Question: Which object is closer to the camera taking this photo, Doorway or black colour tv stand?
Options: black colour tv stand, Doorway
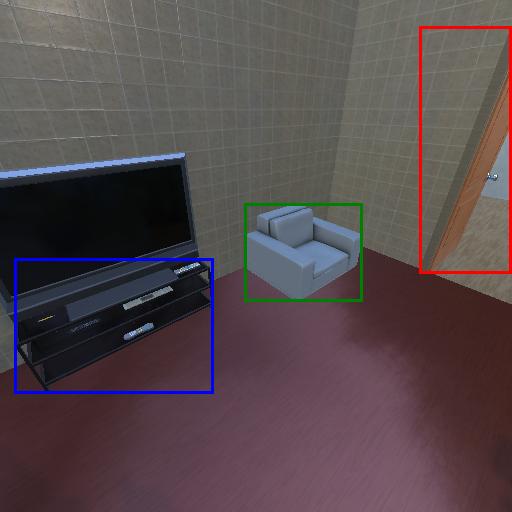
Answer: black colour tv stand